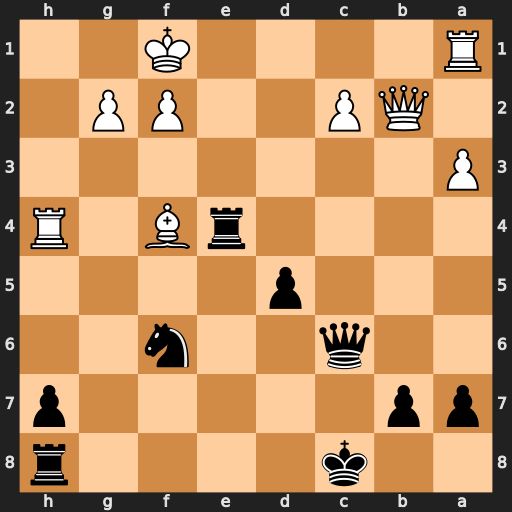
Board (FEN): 2k4r/pp5p/2q2n2/3p4/4rB1R/P7/1QP2PP1/R4K2
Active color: b
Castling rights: -
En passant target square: -
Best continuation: Qc4+ Kg1 Rxf4 Rb1 b6